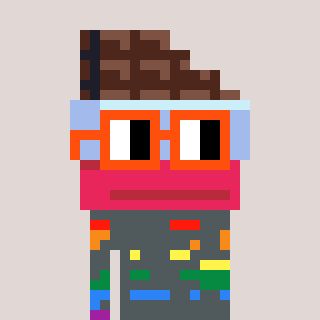
a pixel art character with square orange glasses, a chocolate-shaped head and a gunk-colored body on a warm background